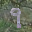
Label: 9